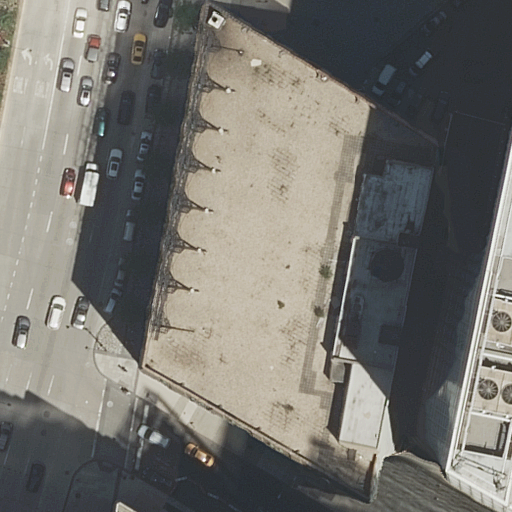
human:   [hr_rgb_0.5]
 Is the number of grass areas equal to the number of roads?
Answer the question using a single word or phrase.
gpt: no

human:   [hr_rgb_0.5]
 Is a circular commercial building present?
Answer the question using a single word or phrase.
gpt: no

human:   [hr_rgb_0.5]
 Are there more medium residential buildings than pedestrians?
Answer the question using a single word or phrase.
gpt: no

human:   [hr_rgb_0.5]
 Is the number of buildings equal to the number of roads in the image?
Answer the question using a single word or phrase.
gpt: no

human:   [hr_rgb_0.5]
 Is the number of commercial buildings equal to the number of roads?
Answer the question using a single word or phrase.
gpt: no

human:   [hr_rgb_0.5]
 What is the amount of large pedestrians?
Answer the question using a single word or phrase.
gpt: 1

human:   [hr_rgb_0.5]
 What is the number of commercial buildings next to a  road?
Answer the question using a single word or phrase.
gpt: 0

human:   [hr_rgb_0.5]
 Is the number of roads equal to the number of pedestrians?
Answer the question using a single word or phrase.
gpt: no

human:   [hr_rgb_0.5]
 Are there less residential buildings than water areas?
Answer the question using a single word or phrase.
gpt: no

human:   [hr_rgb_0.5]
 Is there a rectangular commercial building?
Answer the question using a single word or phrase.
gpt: no

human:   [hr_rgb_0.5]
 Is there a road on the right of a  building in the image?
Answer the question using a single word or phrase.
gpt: yes

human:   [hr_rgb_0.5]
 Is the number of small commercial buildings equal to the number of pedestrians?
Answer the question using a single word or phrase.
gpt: no

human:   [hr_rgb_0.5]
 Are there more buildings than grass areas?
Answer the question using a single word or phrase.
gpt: yes

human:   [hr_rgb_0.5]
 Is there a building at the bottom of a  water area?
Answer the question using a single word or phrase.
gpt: no

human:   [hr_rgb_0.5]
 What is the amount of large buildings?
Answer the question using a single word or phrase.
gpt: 2

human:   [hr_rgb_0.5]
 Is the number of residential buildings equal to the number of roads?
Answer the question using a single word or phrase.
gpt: no

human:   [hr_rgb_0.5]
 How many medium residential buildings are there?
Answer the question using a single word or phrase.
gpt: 0

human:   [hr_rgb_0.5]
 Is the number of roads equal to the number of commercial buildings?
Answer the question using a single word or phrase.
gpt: no

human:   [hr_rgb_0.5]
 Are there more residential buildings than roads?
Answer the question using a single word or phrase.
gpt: no

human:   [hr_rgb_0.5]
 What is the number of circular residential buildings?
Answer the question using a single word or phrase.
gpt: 0

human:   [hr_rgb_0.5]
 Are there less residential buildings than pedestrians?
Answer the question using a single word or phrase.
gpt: no

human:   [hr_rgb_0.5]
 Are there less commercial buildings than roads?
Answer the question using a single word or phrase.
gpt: yes

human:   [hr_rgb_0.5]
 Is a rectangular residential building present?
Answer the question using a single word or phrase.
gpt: yes

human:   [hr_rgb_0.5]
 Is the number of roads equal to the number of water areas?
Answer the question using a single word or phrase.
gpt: no

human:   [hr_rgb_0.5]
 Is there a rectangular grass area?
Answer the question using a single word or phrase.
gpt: yes

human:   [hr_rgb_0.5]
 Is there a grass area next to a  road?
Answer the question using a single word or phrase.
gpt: yes

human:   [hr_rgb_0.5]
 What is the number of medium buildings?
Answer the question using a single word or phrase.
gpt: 0

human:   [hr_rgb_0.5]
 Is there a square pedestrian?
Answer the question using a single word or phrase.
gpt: no

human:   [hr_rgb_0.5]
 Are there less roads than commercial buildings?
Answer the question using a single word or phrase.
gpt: no

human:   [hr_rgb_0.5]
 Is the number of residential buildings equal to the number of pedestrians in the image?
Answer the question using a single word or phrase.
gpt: no

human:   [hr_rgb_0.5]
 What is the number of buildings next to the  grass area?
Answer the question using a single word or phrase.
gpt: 3

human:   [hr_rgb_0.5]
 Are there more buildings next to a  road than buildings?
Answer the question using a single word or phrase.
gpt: no

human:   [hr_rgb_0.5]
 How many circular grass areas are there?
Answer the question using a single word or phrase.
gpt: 0

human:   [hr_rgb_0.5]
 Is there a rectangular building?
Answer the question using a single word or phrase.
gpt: yes

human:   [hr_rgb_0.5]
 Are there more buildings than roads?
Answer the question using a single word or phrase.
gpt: no

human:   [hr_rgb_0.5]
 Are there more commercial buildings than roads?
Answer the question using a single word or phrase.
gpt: no